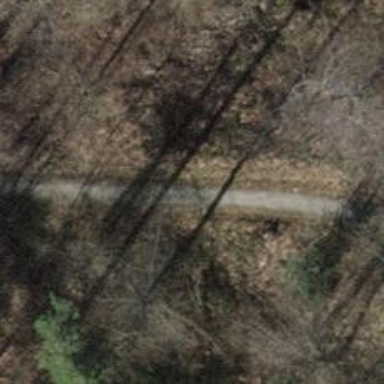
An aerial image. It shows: Fine gravel path with excellent trail visibility.